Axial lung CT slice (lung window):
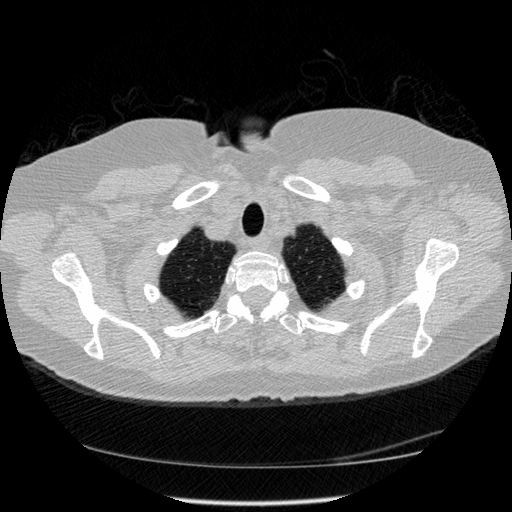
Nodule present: no